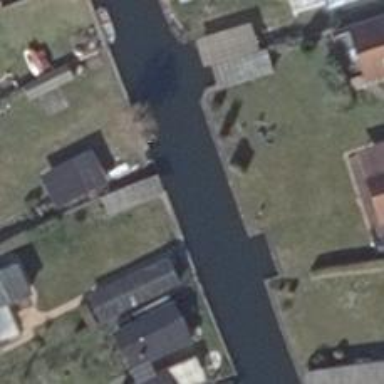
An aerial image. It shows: Canal with riverbanks on both sides.